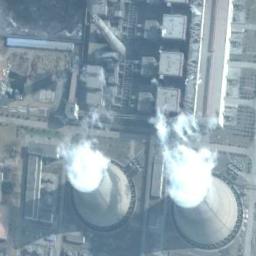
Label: thermal_power_station